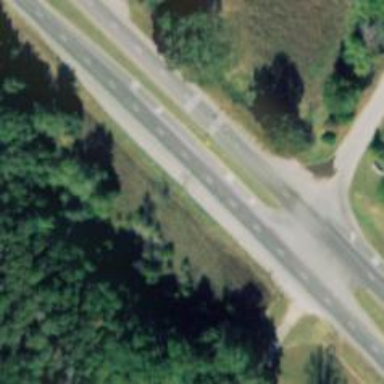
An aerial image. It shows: Trunk expressway with asphalt surface. It is dual carriageway.